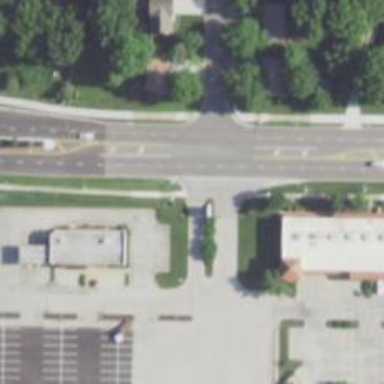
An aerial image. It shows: Unmarked crossing on the road.